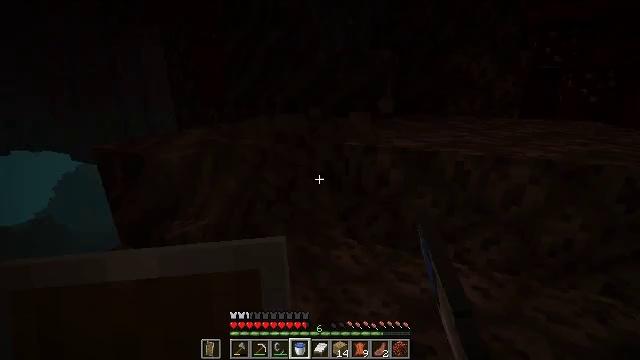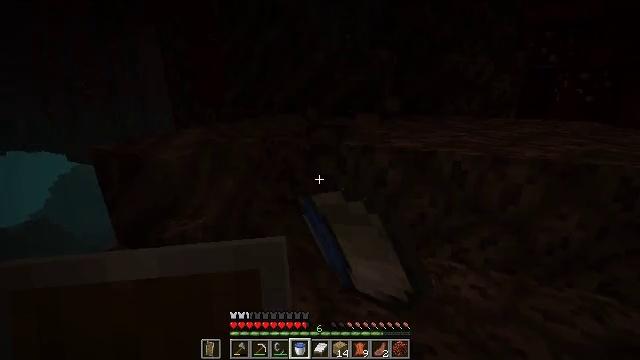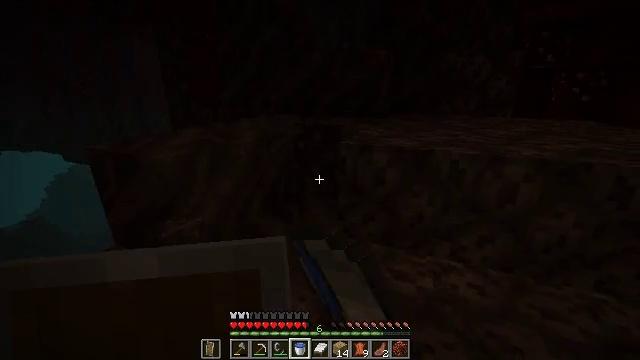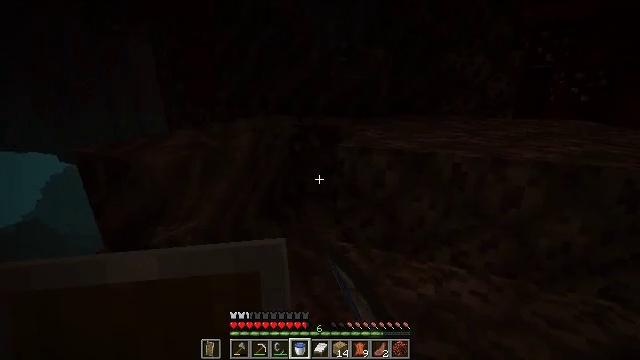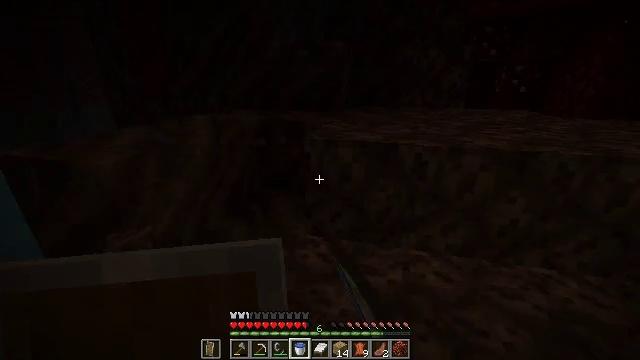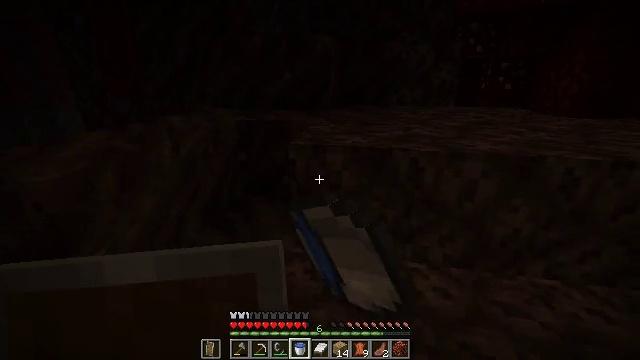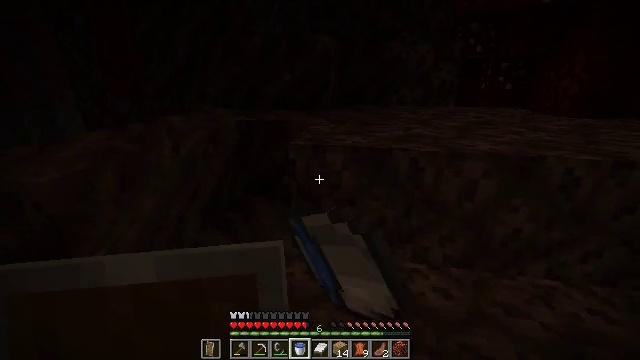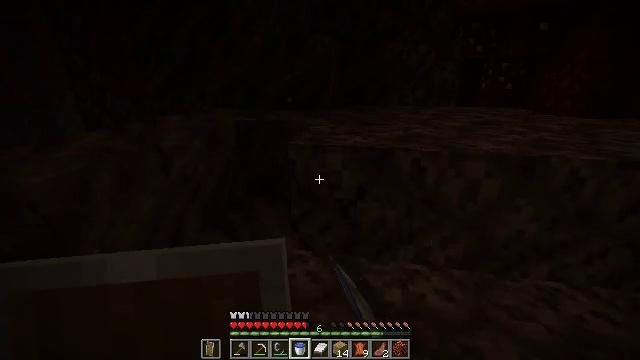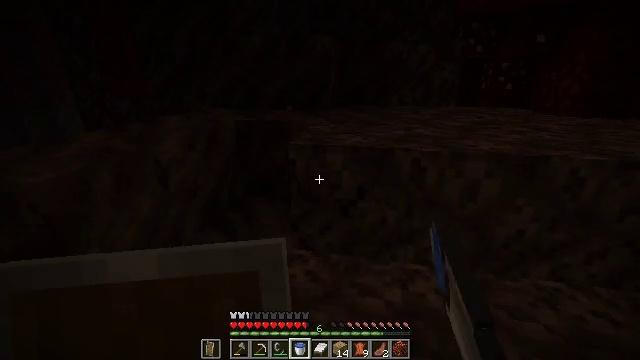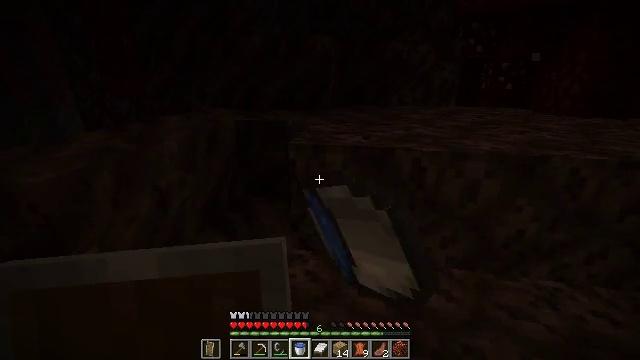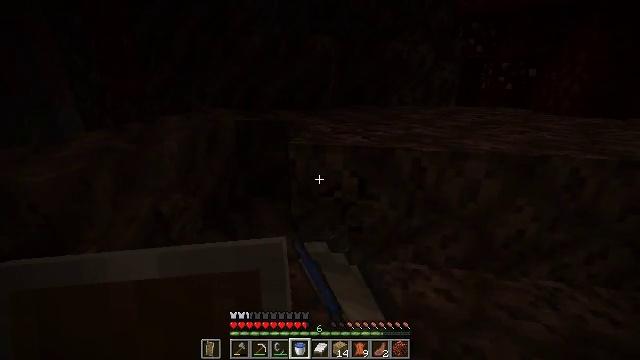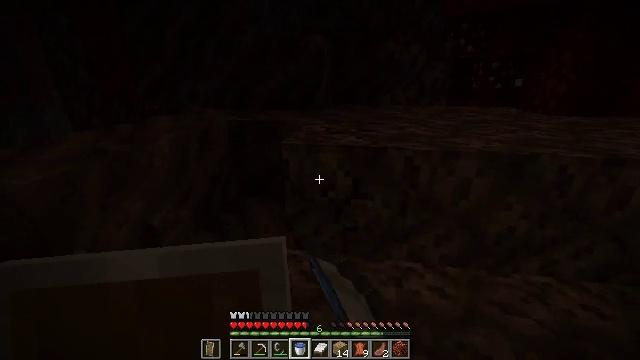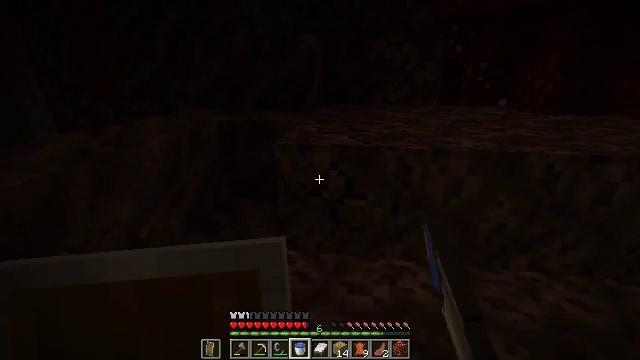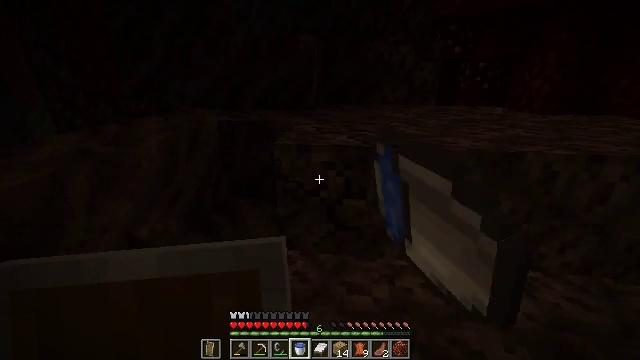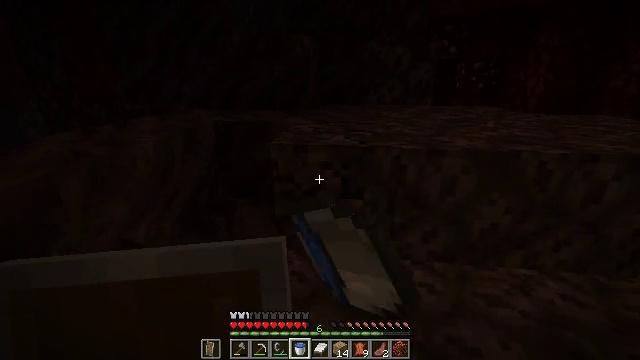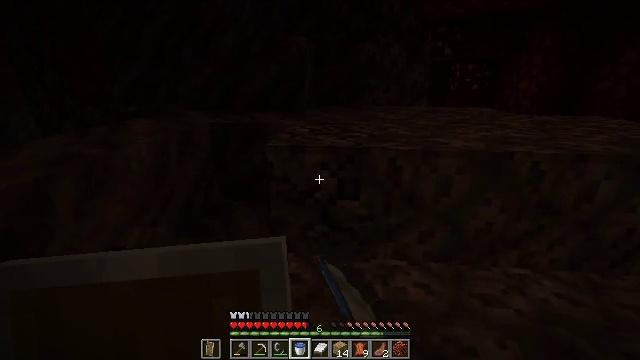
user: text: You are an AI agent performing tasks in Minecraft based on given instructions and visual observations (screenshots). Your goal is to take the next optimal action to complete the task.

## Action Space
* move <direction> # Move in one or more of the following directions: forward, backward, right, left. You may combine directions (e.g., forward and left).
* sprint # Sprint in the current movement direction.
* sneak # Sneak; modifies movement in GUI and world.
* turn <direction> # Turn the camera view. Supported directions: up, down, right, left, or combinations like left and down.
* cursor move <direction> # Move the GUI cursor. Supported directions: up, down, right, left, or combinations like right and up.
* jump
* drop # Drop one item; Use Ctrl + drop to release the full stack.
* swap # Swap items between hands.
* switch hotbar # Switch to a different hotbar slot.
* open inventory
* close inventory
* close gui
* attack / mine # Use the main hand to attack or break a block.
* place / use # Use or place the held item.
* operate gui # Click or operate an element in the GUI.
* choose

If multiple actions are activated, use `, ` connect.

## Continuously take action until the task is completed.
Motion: motion action
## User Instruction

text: Break soul sand to slow down mobs.
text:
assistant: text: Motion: attack / mine
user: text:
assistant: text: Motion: attack / mine
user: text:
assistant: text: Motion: move forward, attack / mine
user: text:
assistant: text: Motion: move forward, turn right and down, attack / mine
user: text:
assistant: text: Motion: move forward, turn right, attack / mine
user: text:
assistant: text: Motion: attack / mine
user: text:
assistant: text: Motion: attack / mine
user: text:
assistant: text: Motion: attack / mine
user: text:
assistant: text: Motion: attack / mine
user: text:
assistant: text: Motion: attack / mine
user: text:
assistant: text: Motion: turn right, attack / mine
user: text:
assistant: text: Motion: turn right, attack / mine
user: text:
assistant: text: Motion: attack / mine
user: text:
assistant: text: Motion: attack / mine
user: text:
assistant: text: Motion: attack / mine
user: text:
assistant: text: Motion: attack / mine
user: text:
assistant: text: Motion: attack / mine
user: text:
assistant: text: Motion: attack / mine
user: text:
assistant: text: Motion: attack / mine
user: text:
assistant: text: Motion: attack / mine
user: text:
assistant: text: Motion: attack / mine
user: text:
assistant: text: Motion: move forward, attack / mine
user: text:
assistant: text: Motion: move forward, attack / mine
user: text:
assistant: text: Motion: move forward, attack / mine
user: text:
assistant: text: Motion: attack / mine